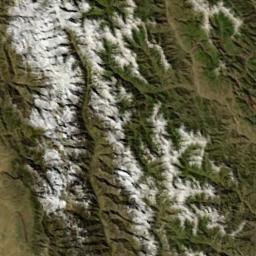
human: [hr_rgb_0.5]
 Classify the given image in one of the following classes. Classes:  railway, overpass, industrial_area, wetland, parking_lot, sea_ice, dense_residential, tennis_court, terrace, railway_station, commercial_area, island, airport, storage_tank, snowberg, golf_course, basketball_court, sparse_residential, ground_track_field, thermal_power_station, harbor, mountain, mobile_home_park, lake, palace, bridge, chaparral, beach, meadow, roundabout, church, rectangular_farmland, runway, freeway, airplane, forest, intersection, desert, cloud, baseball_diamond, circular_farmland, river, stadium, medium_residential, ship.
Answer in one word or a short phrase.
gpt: snowberg